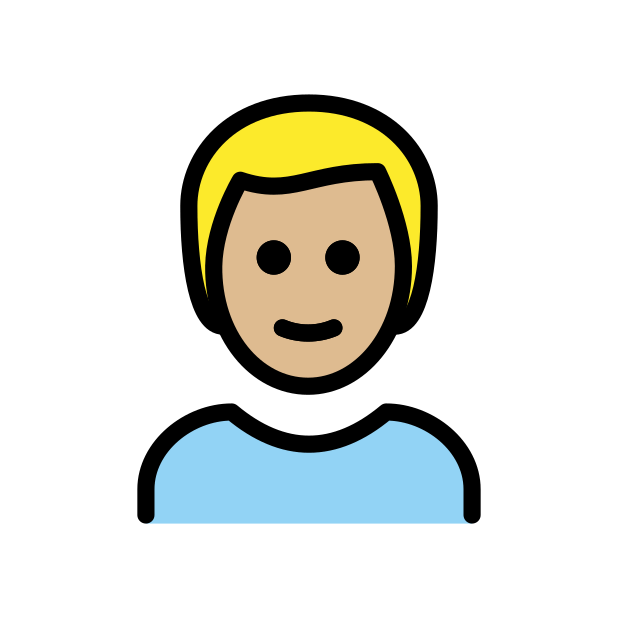
man: medium-light skin tone, blond hair